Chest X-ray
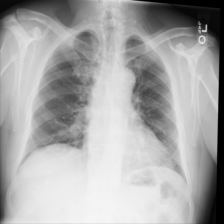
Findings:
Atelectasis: negative
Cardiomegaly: positive
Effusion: negative
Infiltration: negative
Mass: negative
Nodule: negative
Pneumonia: negative
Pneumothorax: negative
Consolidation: negative
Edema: negative
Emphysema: negative
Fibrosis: negative
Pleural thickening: negative
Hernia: negative